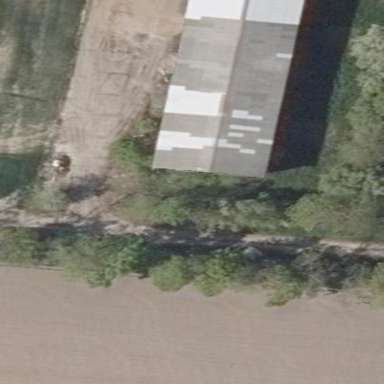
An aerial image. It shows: Gabled grey farm auxiliary building with roof oriented along its structure.